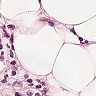
Metastatic tissue present: yes